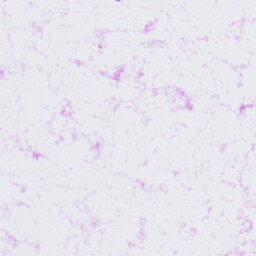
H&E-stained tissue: LymphNode